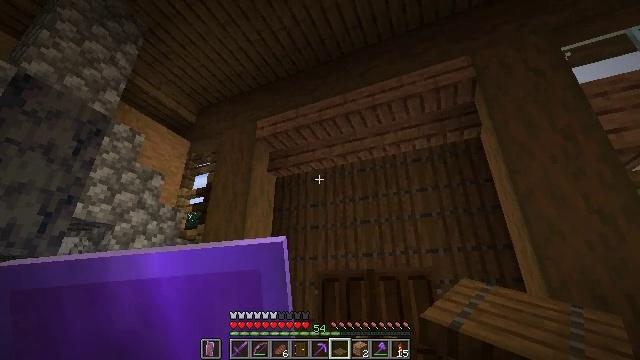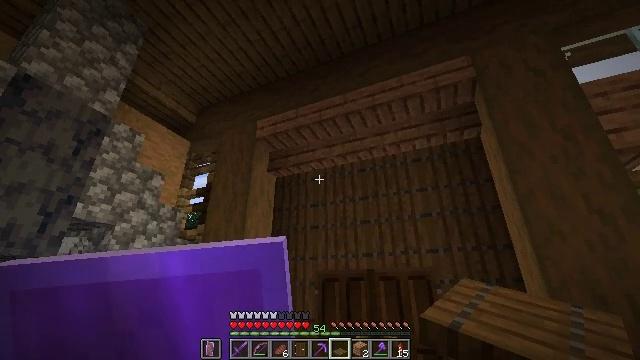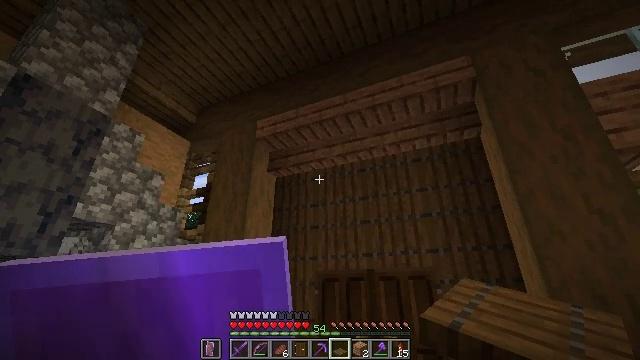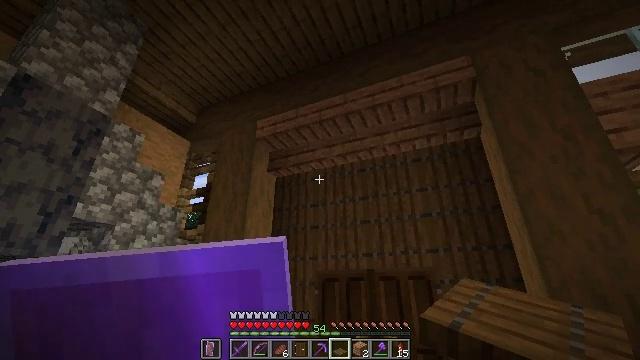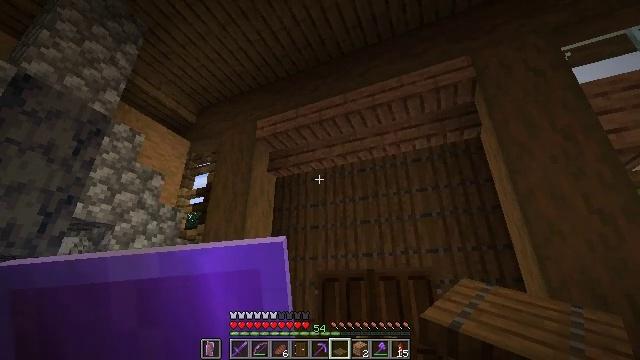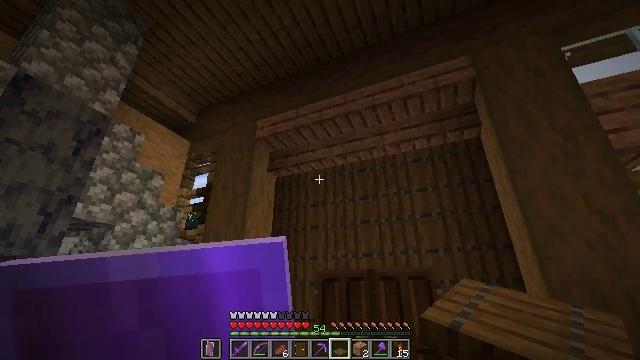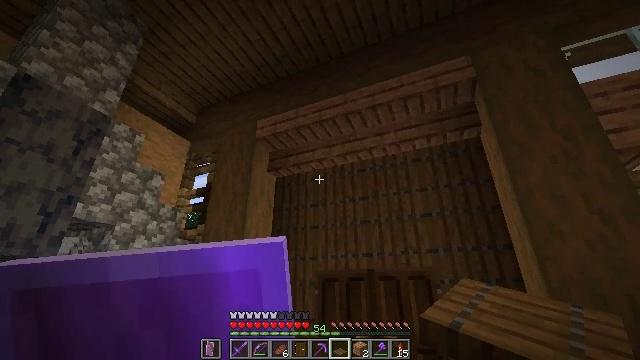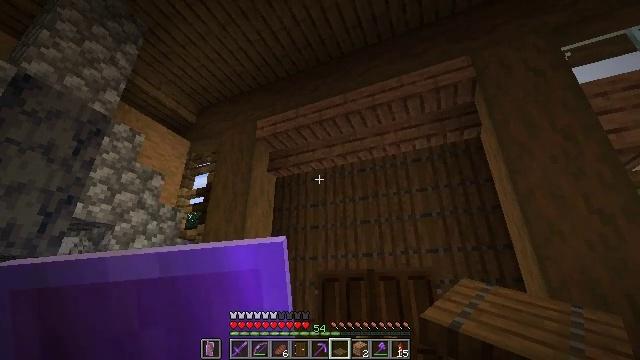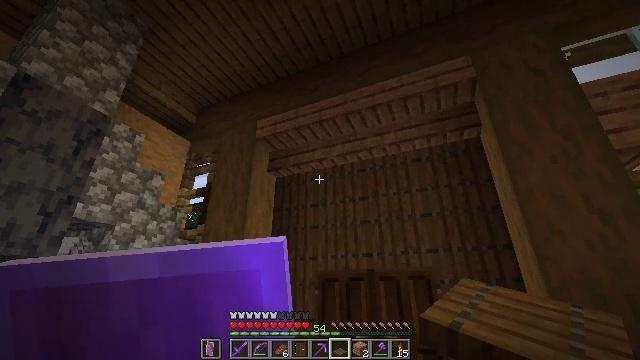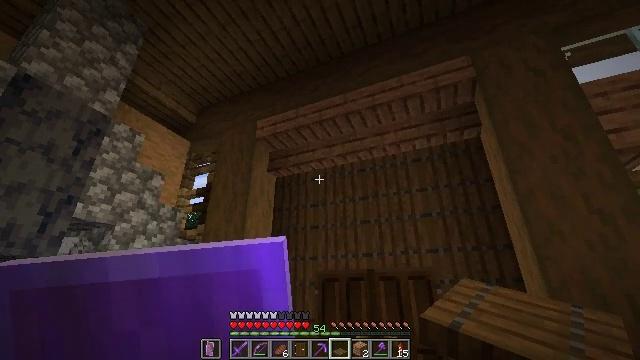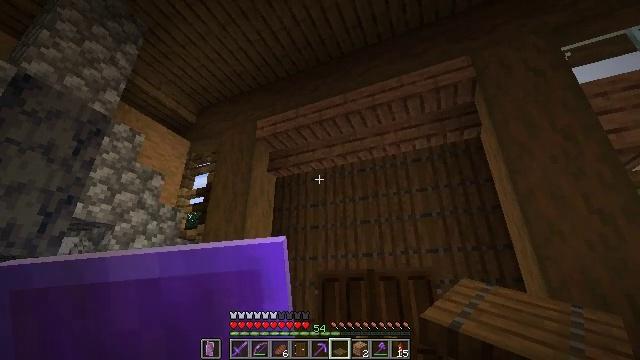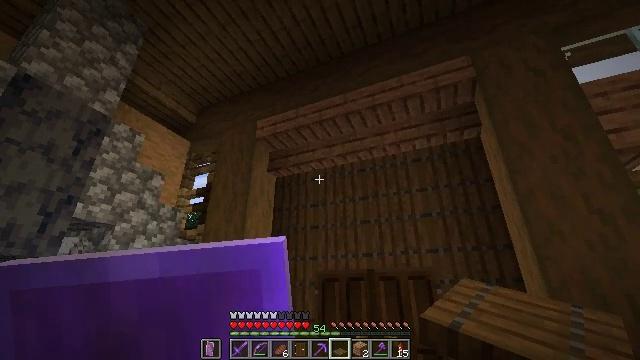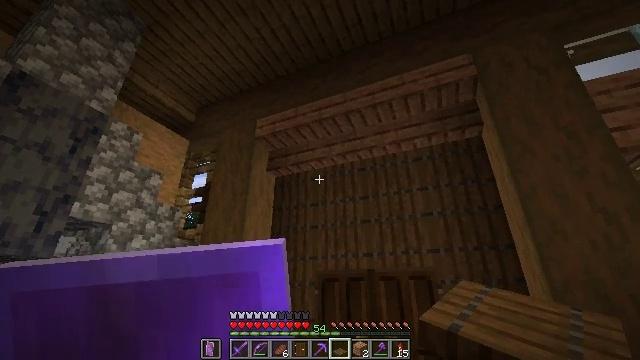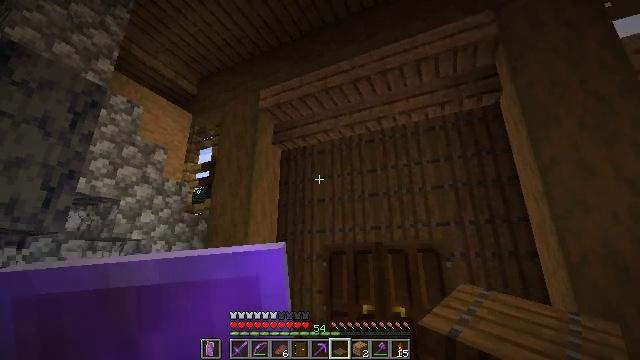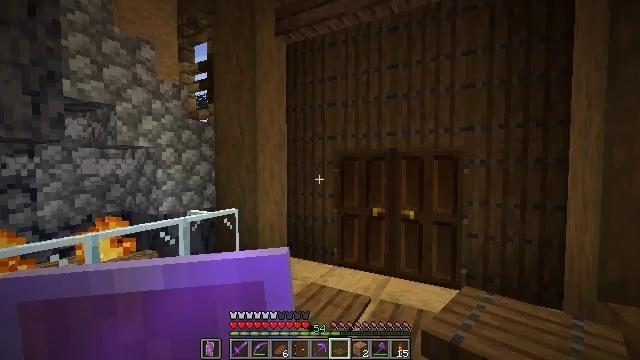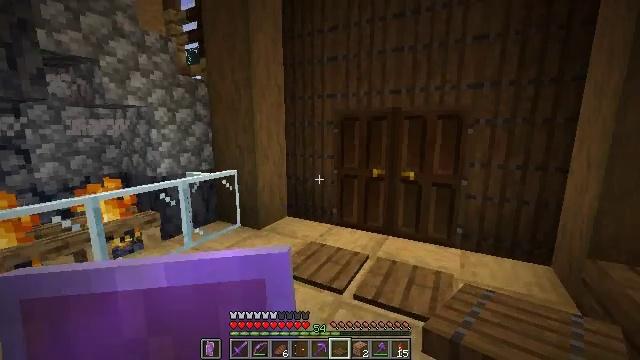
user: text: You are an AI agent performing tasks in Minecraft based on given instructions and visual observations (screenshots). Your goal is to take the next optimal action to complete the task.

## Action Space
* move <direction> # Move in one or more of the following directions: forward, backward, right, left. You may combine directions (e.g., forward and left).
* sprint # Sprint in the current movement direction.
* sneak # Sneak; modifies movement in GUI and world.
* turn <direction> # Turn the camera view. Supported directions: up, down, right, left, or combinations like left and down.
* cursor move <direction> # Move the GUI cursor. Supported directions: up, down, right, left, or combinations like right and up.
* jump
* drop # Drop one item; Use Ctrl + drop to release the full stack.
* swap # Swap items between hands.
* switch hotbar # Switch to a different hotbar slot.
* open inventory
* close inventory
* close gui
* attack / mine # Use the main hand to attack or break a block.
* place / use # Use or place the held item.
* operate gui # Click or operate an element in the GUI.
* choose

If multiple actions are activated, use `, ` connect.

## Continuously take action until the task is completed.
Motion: motion action
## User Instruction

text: Remove the dark oak door from the structure.
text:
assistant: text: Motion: no_op
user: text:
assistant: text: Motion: no_op
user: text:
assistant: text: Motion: no_op
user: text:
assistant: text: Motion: no_op
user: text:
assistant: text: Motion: no_op
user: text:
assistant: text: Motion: no_op
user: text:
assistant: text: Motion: no_op
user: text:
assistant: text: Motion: no_op
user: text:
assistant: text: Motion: no_op
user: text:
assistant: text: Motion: no_op
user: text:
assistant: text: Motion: no_op
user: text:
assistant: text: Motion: move forward
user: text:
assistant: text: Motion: move forward, turn left and down
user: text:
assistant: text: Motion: move forward, turn left and down
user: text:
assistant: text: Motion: move forward, turn down
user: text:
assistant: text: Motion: move forward
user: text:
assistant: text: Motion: move forward
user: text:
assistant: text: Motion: move forward
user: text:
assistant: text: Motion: move forward
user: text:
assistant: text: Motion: no_op
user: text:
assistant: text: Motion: no_op
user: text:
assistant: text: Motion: no_op
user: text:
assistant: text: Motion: no_op
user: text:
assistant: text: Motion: no_op
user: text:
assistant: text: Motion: turn left
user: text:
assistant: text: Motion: turn left and down
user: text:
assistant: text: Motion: turn left and down
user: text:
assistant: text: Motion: turn left
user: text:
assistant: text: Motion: turn left
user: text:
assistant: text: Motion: no_op